Question: I seem to be having a problem with my CSS in making the entire menu item clickable, not just the text.
As you can see from the highlighted screenshot, the menu does not extend to 100% height of the div. As a result, only the text of the menu is clickable, not the whole box around it. How do I make the entire box clickable?
(Code Below)

'''
#header
{
background-color: black;
}
#header .menu
{
display: inline;
text-decoration: none;
list-style-type: none;
margin: 0;
padding: 0;
width: 100%;
height: 100%
position: relative;
text-transform:uppercase;
}
#header .menu ul{
display: inline-block;
}
#header .menu li {
display: inline-block;
padding: 20px;
width: auto;
color: white;
height: 100%;
position: relative;
}
#header .menu a{
display: block;
width: 100%
height: 100%;
text-decoration: none;
color: white;
font-family: Helvetica;
}
#header .menu ul li a{
display: block;
}
#header .menu li a{
position: relative;
}
'''
Thanks.
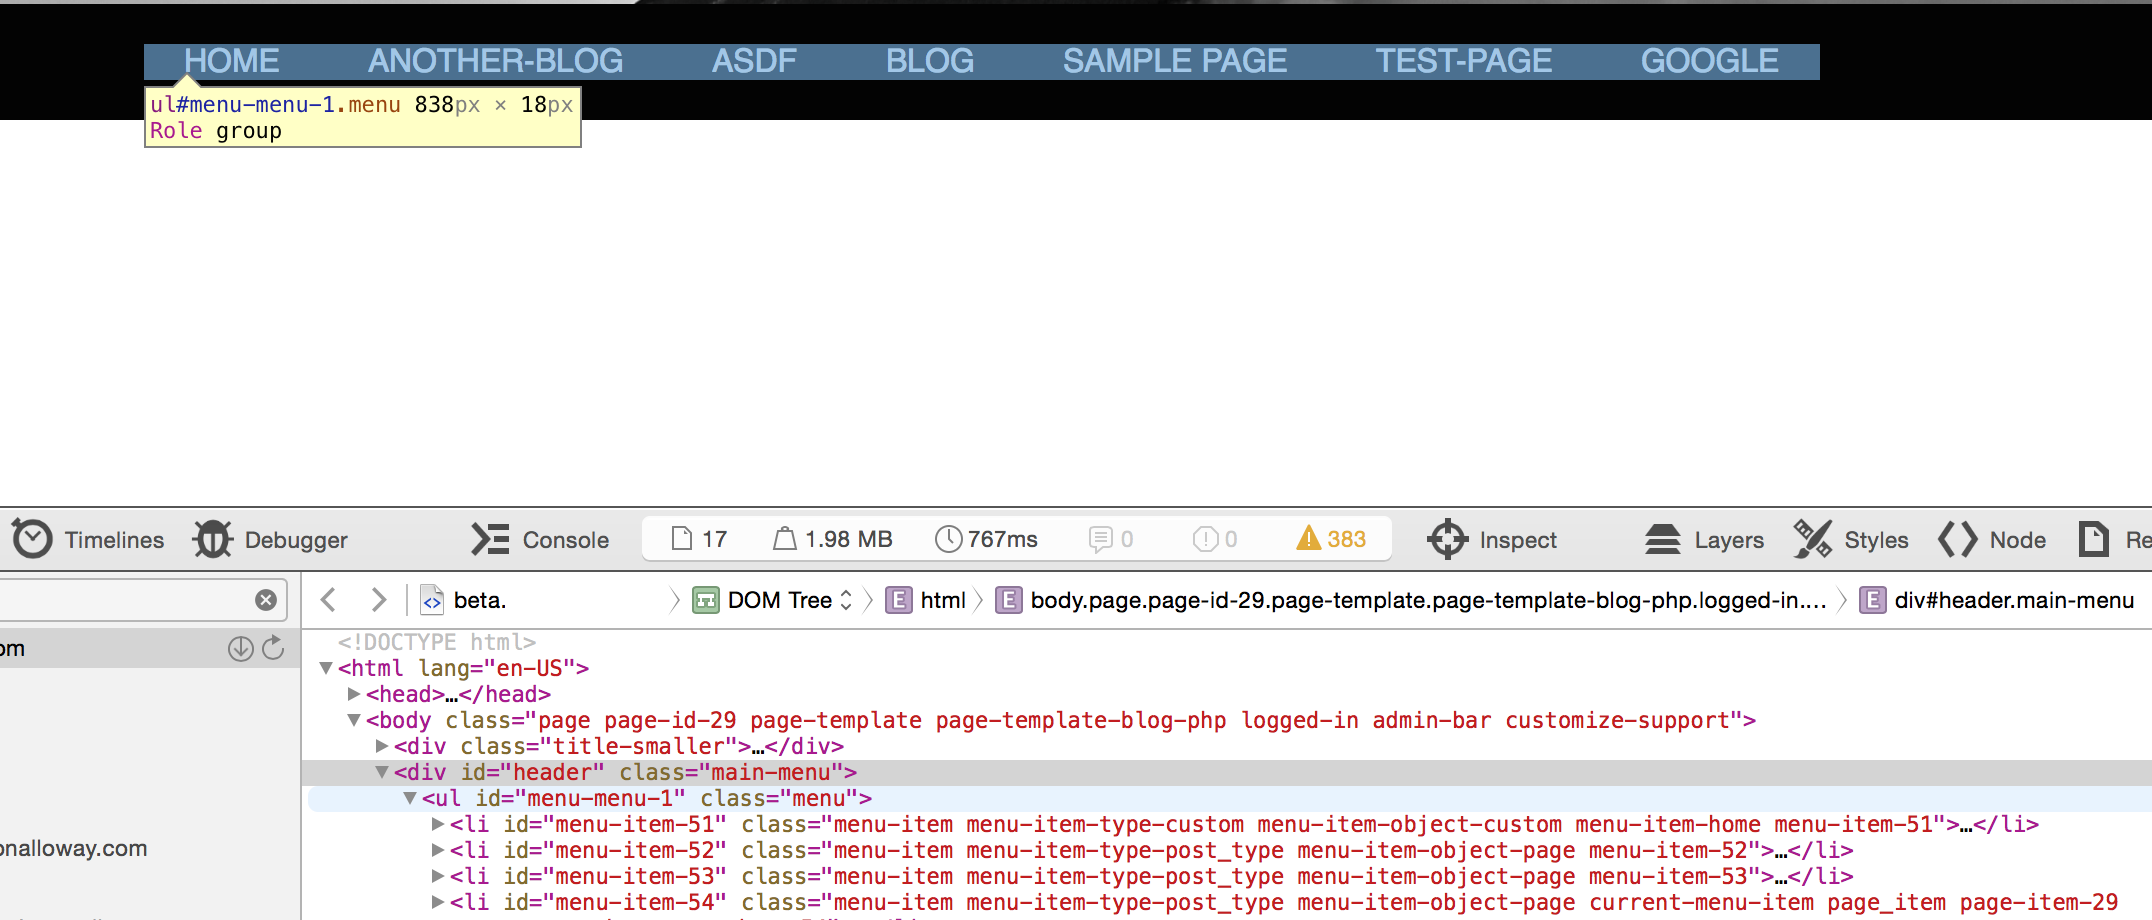
Answer: Use this piece of CSS
'''
#header .menu
{
display: inline;
text-decoration: none;
list-style-type: none;
margin: 0;
padding: 0;
width: 100%;
height: 100%
position: relative;
text-align: center;
text-transform:uppercase;
}
#header .menu li { display: inline; float:left; }
#header .menu li a
{
text-decoration: none;
padding: .2em 1em;
color: #fff;
background-color: #000;
font-family: Helvetica;
}
#header ul li a:hover
{
color: Yellow;
background-color: #000;
}
'''
Here is a <URL>